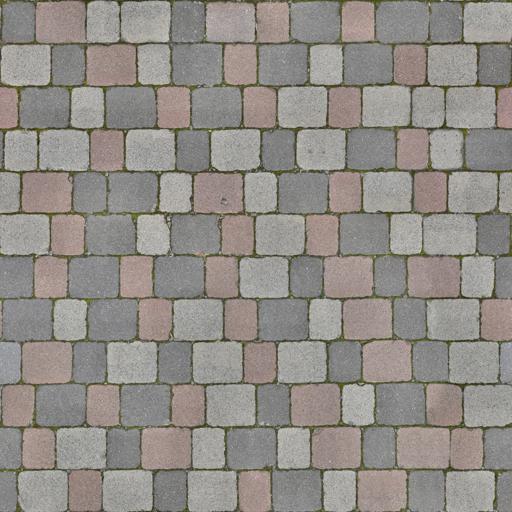
Tags: paving stones